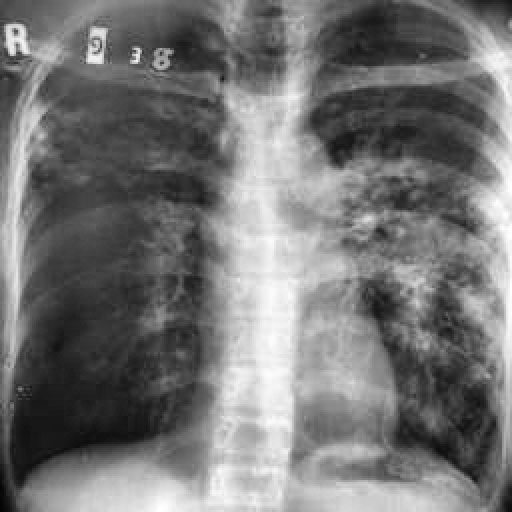
Finding: TUBERCULOSIS